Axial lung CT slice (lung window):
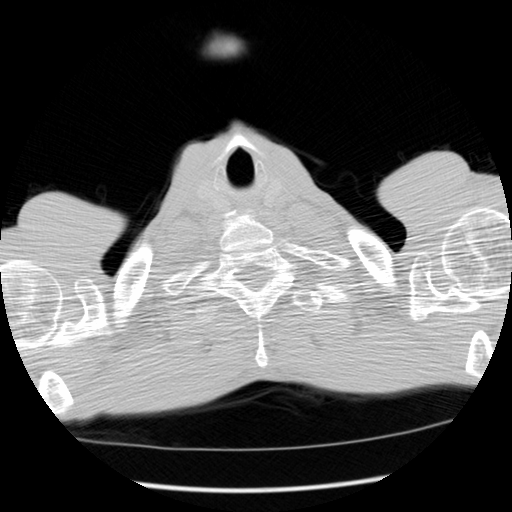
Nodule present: no